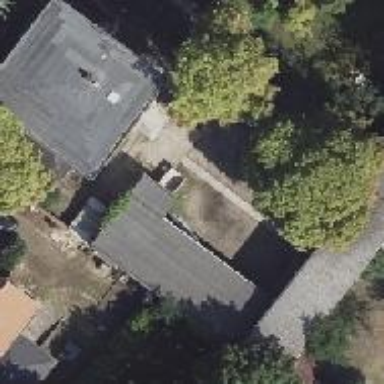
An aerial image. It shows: Detached building with flat roof.